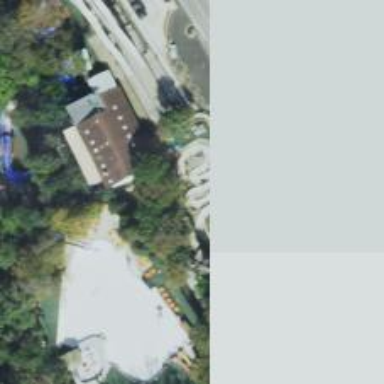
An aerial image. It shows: Water slide attraction.